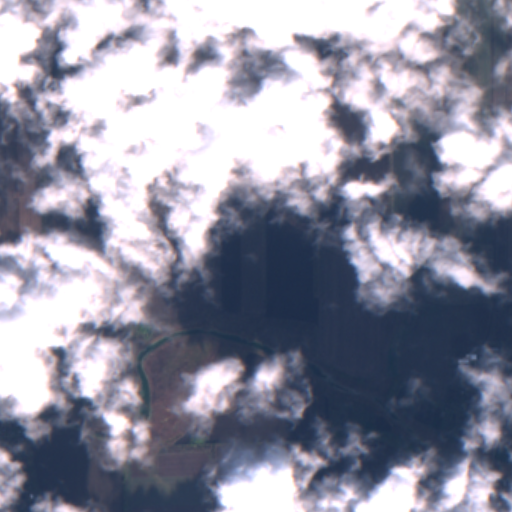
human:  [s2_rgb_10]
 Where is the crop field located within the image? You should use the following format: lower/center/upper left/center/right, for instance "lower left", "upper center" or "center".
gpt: The crop field is located in the lower left of the image.
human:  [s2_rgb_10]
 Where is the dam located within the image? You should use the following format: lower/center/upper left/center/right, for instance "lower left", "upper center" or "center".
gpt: The dam is located in the center right of the image.
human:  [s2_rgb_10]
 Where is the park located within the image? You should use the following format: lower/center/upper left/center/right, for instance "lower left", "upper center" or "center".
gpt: The park is located in the lower right of the image.
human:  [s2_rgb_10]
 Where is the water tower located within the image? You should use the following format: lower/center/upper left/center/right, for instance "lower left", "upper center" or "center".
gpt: The water tower is located in the lower left of the image.
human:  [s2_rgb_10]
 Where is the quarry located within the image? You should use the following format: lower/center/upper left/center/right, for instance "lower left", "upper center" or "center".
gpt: There is no quarry in the image.